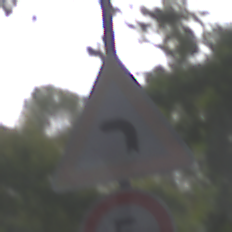
Verkehrszeichen: KurveLinks
Zusatzzeichen unten: Geschwindigkeit5
Umgebung: Outdoor, Urban
Tageszeit: MorningAfternoon
Wetter: Overcast
Licht: Natural
Jahreszeit: NotSpecified
Kontrast: LowContrast